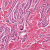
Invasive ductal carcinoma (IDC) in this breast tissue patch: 0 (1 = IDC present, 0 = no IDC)